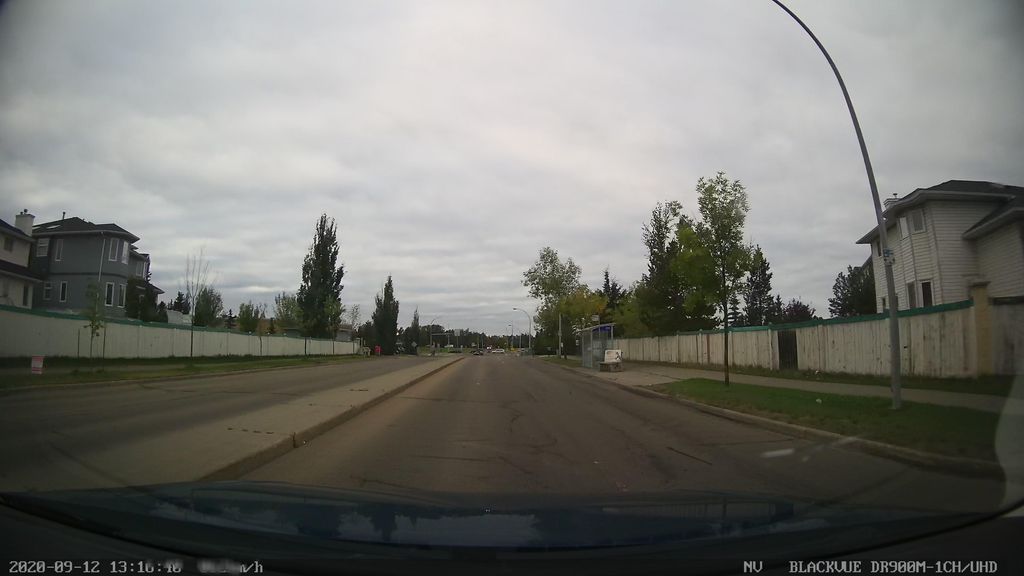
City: edmonton